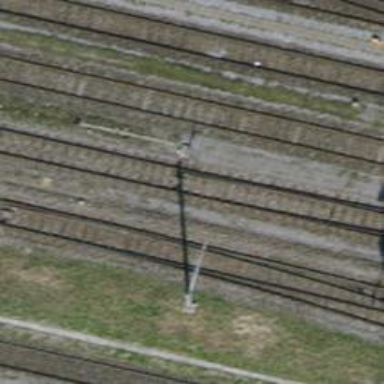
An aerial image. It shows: Railway switch.